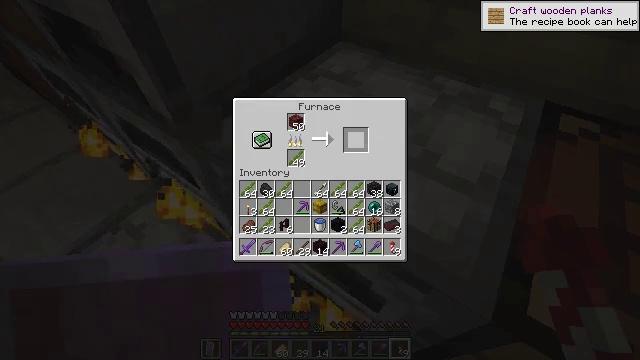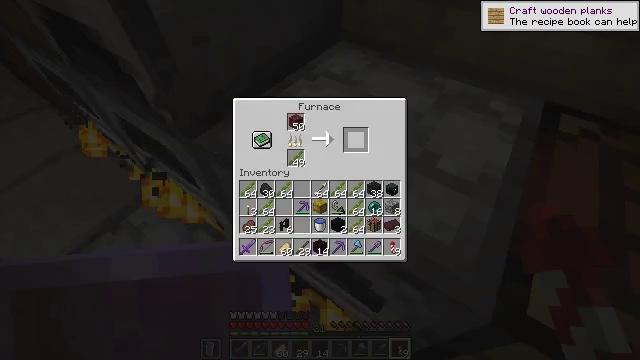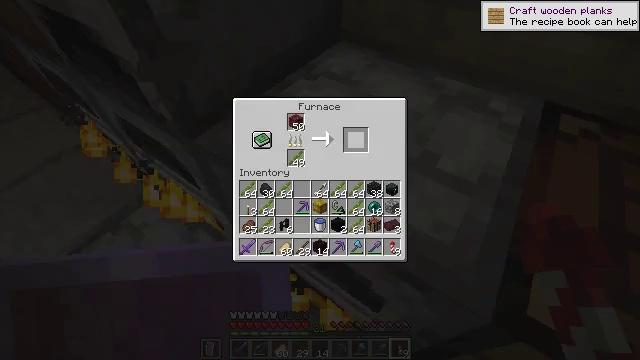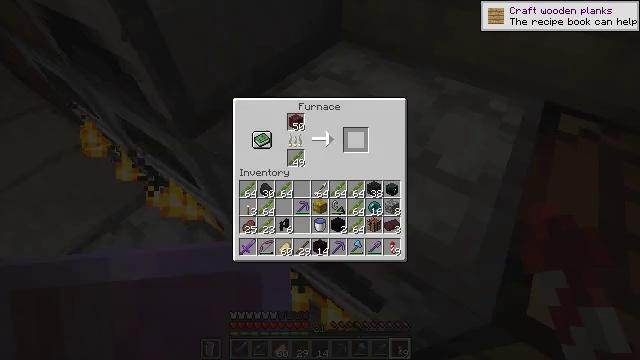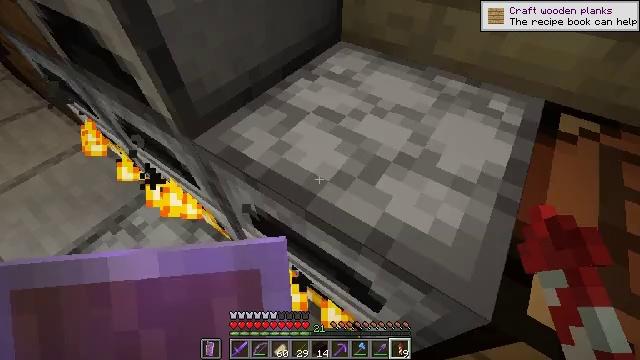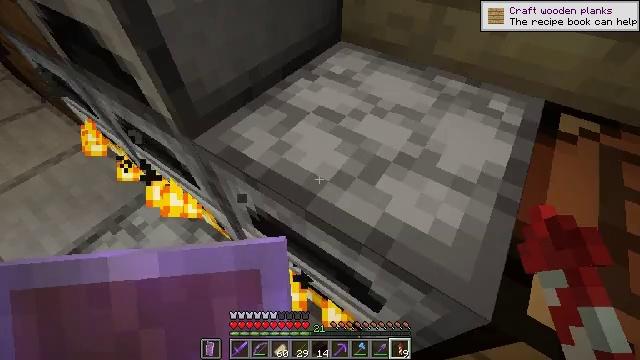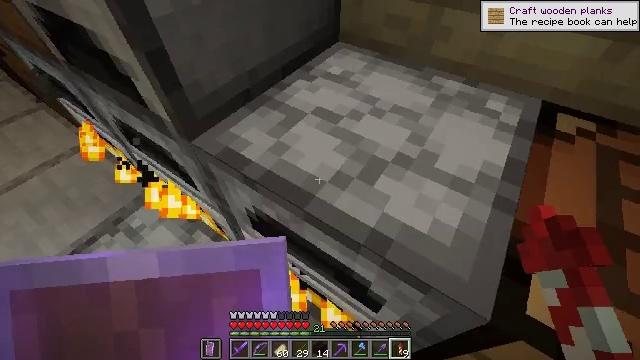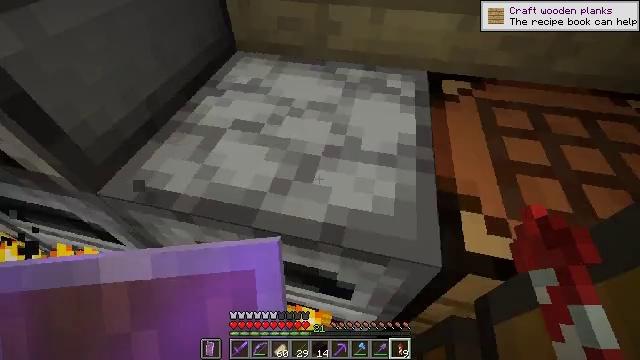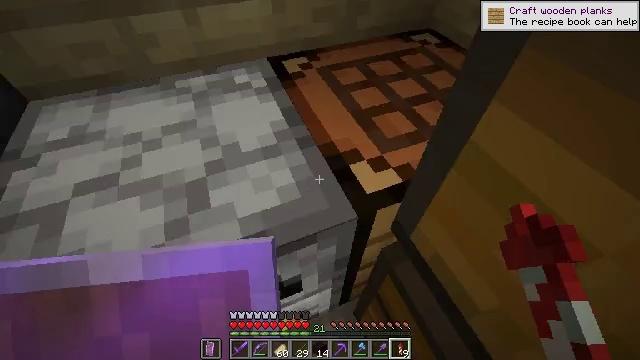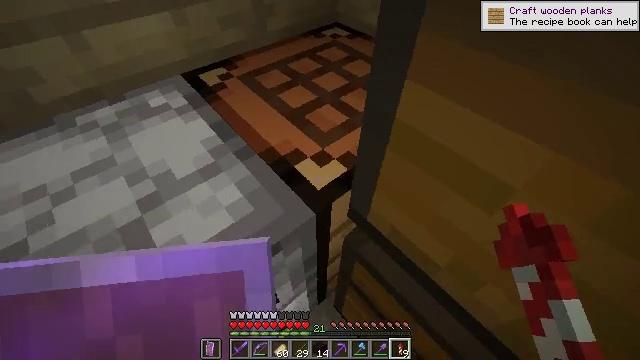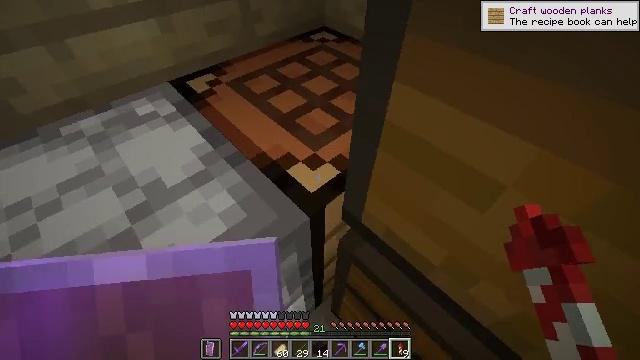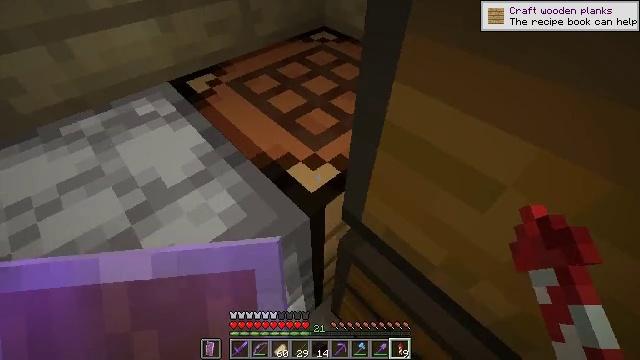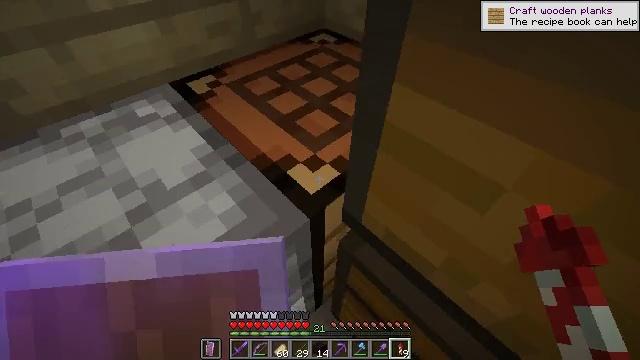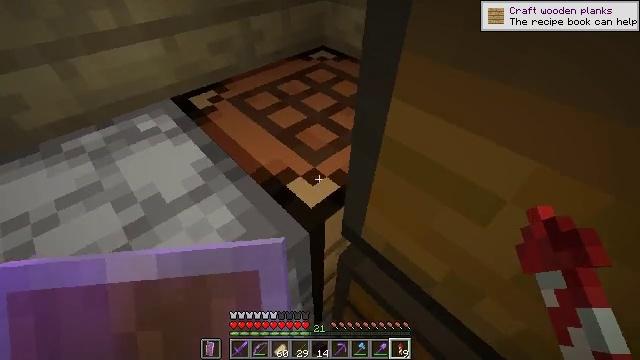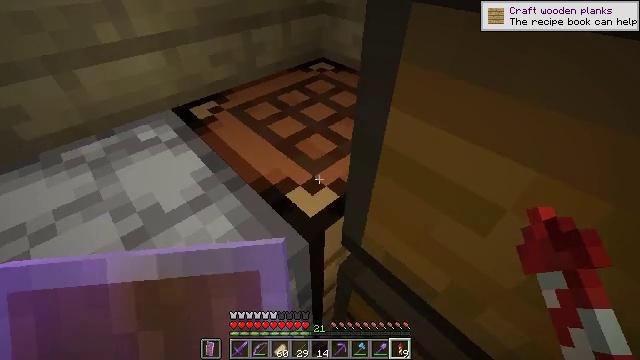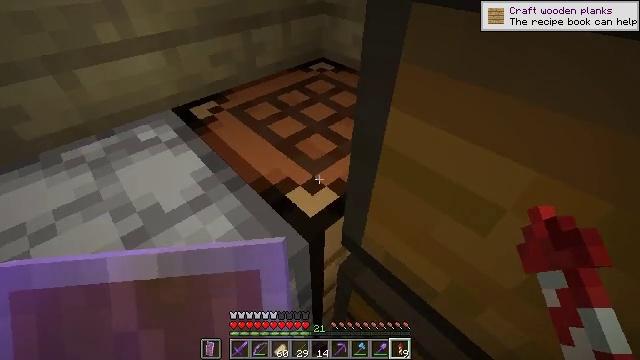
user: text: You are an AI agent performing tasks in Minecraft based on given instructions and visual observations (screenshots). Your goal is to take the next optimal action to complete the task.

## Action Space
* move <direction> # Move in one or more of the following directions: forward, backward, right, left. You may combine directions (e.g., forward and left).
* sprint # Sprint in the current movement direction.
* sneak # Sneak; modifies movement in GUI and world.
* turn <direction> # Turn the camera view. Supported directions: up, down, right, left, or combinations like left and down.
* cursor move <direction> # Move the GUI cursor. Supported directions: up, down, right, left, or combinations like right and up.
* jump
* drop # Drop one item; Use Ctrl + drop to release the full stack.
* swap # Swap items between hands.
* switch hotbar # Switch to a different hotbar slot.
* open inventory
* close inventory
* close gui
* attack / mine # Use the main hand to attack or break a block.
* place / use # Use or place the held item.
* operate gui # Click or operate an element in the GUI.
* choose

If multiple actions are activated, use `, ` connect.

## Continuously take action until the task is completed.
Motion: motion action
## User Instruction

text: craft item nether brick fence
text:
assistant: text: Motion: no_op
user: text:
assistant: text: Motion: no_op
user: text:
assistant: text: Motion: no_op
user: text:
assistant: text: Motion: no_op
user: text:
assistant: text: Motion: no_op
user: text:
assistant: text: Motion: no_op
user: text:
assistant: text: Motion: turn right
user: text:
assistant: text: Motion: turn right and down
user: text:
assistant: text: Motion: turn right
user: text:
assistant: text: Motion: turn right
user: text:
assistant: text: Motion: no_op
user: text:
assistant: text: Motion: no_op
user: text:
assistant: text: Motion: turn up
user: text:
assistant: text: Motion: turn up
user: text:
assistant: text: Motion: no_op
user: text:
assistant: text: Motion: use / place
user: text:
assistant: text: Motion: use / place
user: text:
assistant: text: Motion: use / place
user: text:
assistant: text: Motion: no_op
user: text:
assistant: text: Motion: no_op
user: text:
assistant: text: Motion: no_op
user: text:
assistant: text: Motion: no_op
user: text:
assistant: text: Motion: no_op
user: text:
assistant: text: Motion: no_op
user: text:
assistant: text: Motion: no_op
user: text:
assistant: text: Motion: no_op
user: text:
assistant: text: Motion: no_op
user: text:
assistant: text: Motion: turn left
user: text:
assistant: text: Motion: turn left
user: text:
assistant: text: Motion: turn left and down